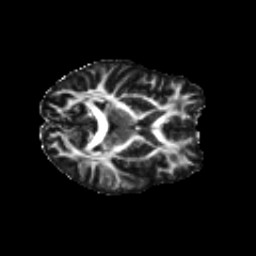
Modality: FA
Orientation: axial
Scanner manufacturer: siemens
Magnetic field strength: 3 T
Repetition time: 4.16 s
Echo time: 0.0806 s